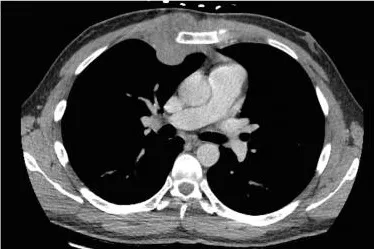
Axial CT-images at the time of diagnosis (C) show an abnormal density in the sternum with large soft tissue component.
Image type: radiology (ct)